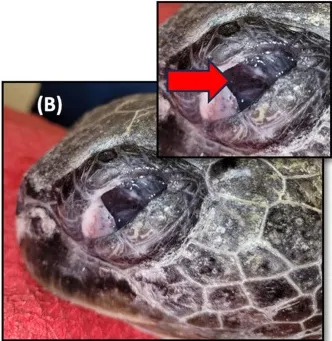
Green sea turtle with phthisis bulbi (complete degeneration) due to chronic inflammation caused by Learedius learedi infection. Right eye.
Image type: medical_photograph (other_medical_photograph)